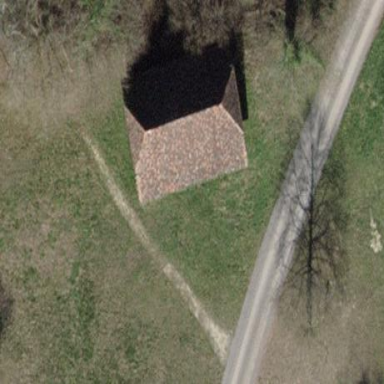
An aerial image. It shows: Barn.